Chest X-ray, AP view. Patient: 32 years old, sex F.
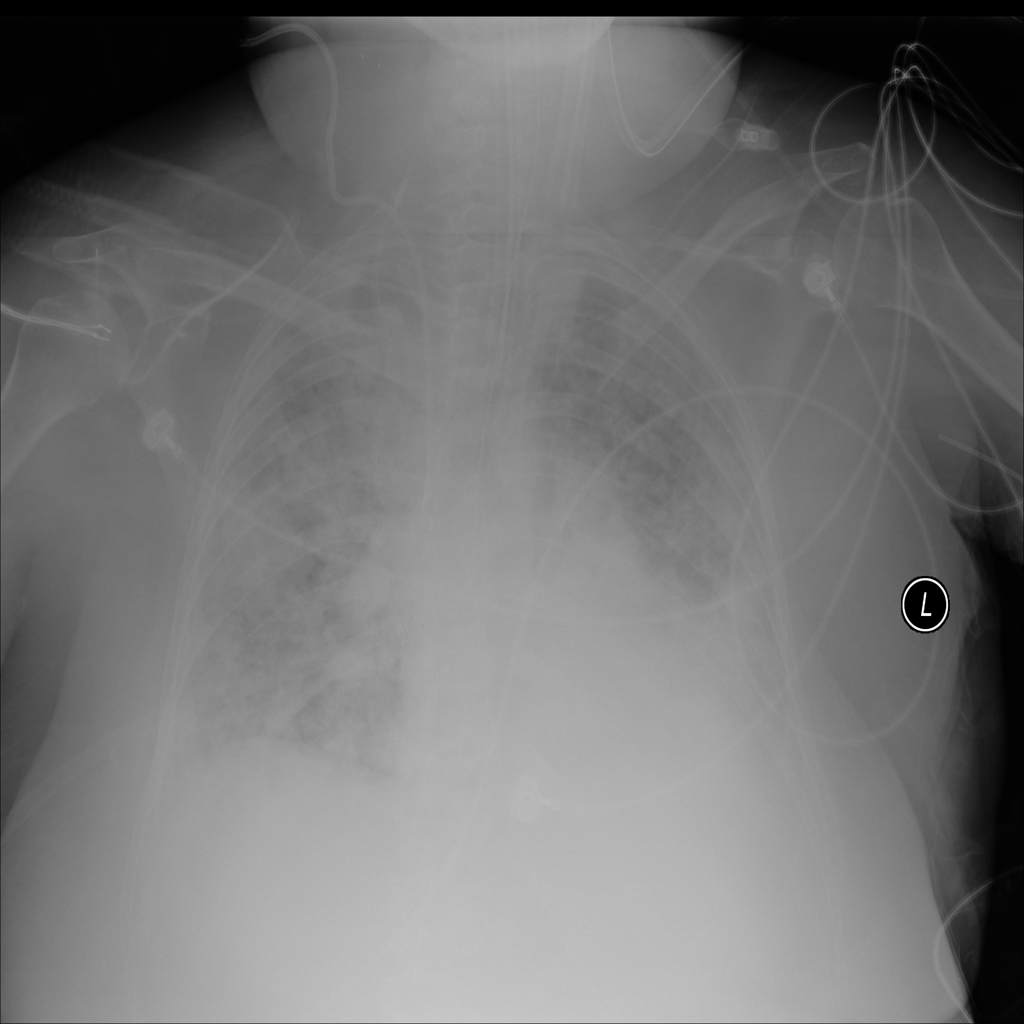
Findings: No Finding